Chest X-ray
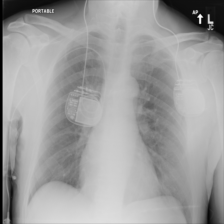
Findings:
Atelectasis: negative
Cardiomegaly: negative
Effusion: negative
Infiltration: negative
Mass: negative
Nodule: negative
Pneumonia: negative
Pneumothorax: negative
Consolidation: negative
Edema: negative
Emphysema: negative
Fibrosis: negative
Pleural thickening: negative
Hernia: negative